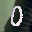
Label: 0